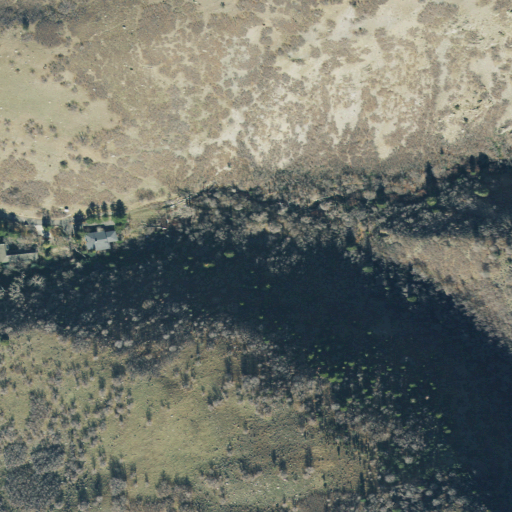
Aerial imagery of valley in Utah named North Fork Deaf Smith Canyon containing shrub, deciduous forest, evergreen forest, mixed forest, open development, and low intensity development